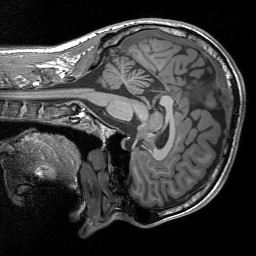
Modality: T1w
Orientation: sagittal
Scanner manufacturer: siemens
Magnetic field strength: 3 T
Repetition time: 1.76 s
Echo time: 0.0022 s